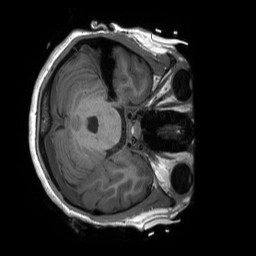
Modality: T1w
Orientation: axial
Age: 14
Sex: female
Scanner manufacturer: siemens
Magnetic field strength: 3 T
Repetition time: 2.3 s
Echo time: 0.00232 s